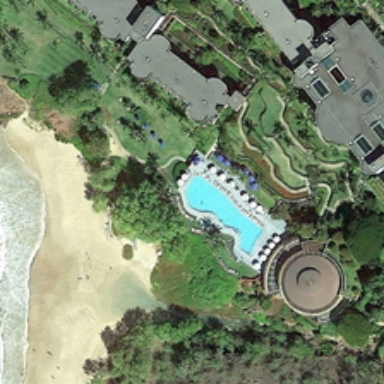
Many white resting areas are on the beach .